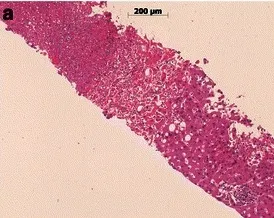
Hepatic.
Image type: pathology (h&e)